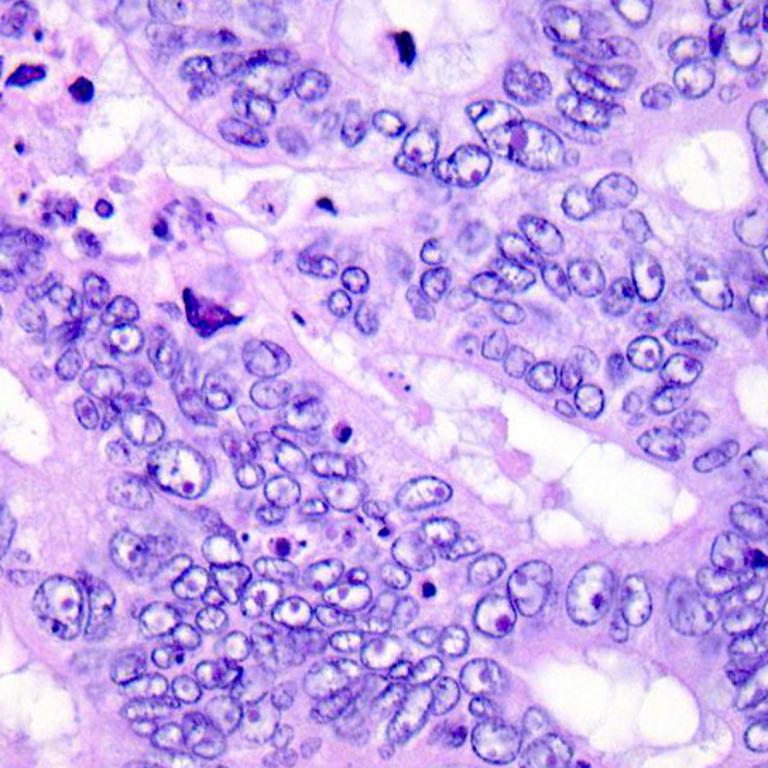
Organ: colon
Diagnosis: adenocarcinomas